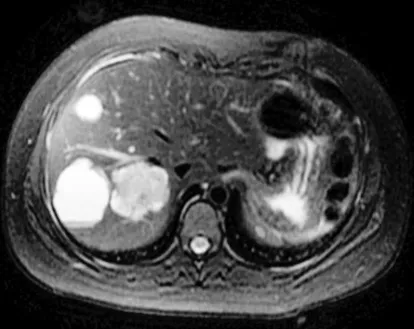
Post resection with liver metastasis.
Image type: radiology (mri)